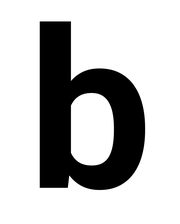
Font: Roboto_Bold